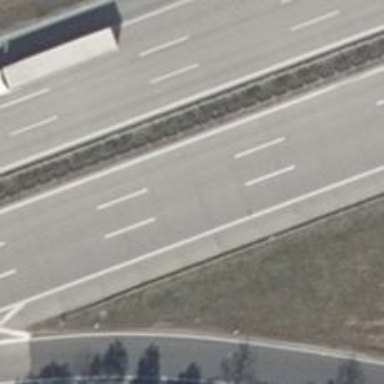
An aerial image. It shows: Concrete motorway.